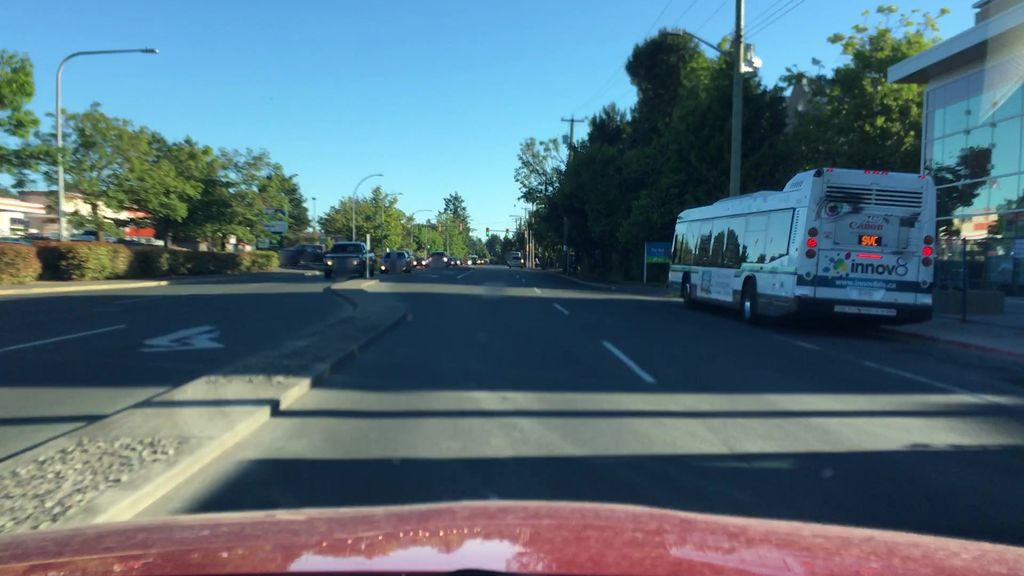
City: victoria